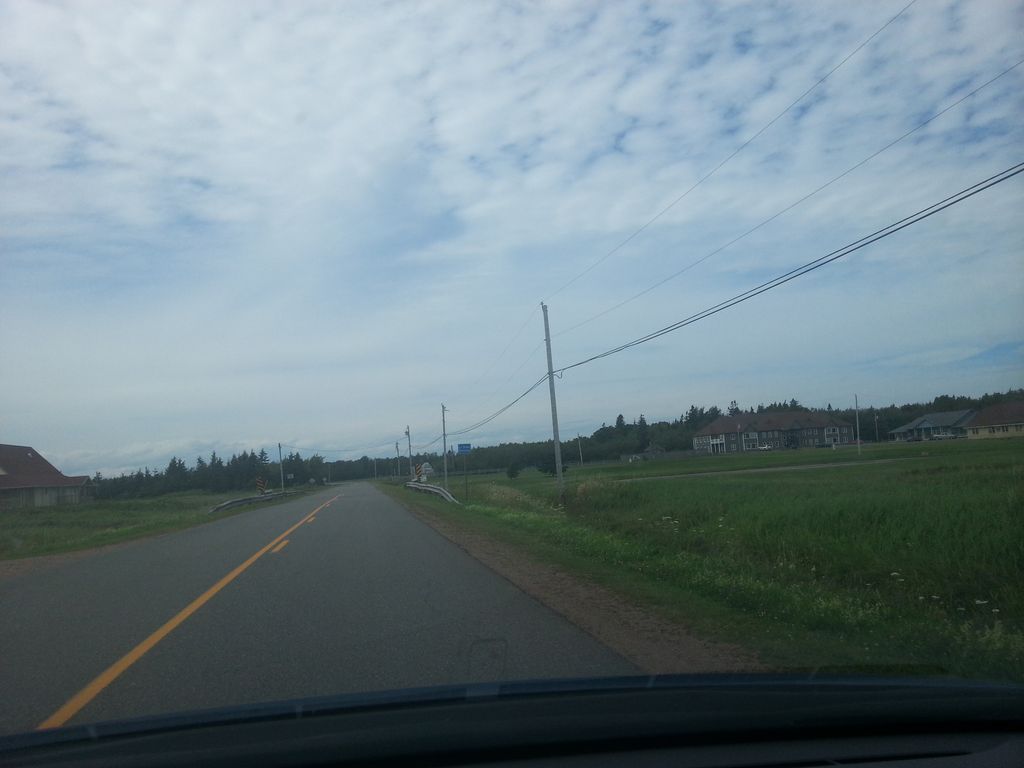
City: charlottetown